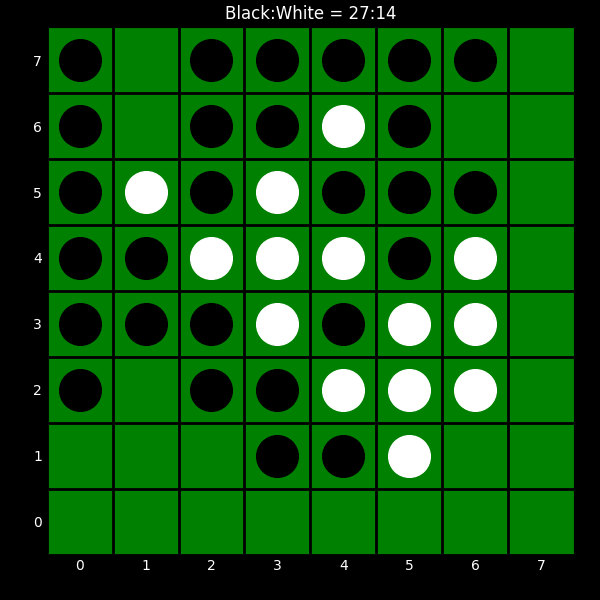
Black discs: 27
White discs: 14